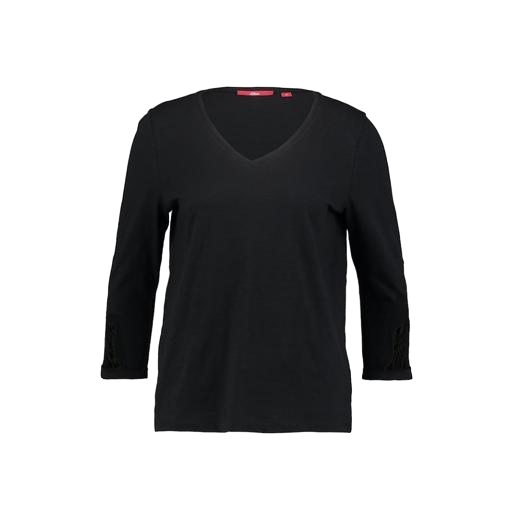
black three-quarter-sleeve top only macy, black lace-sleeve v-neck top only macy, black v-neck top only macy, white background